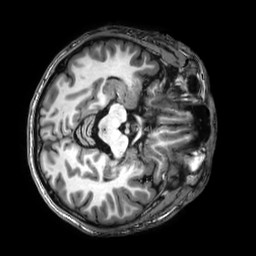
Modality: T1w
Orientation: axial
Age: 29
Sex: male
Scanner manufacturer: philips
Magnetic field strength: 3 T
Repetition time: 0.008203 s
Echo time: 0.003758 s